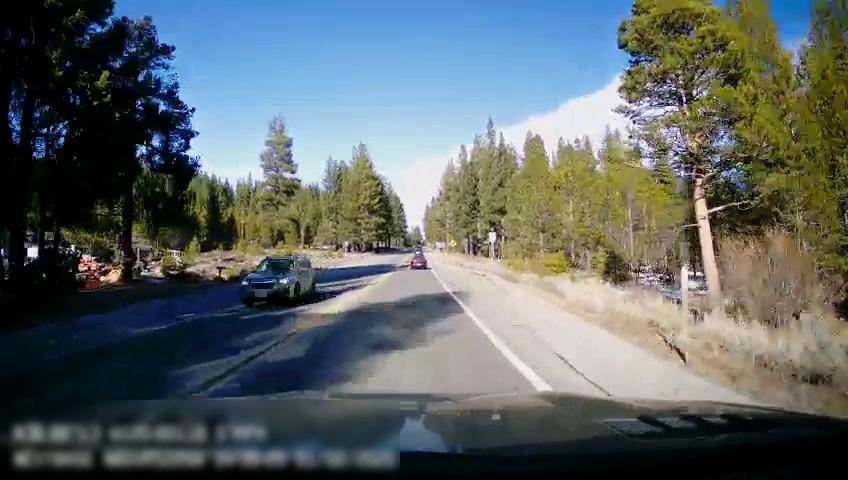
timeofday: Day
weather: Sunny
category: Drivable Space
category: Vehicles | Car
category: Vehicles | Car
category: Lanes | Current Lane
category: Lanes | Current Lane